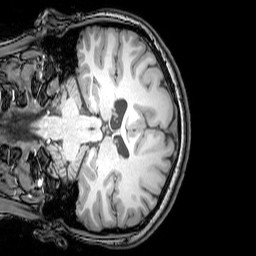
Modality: T1w
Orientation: coronal
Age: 21
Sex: female
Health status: healthy
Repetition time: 0.081 s
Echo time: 0.037 s